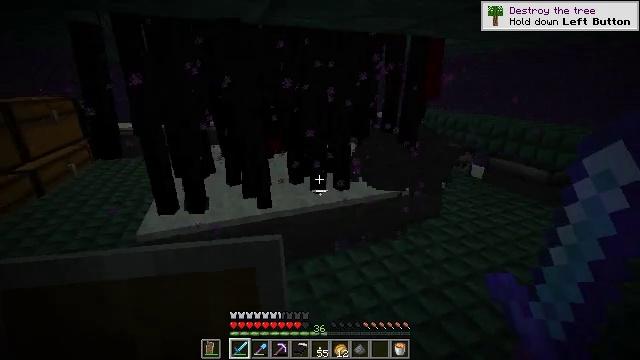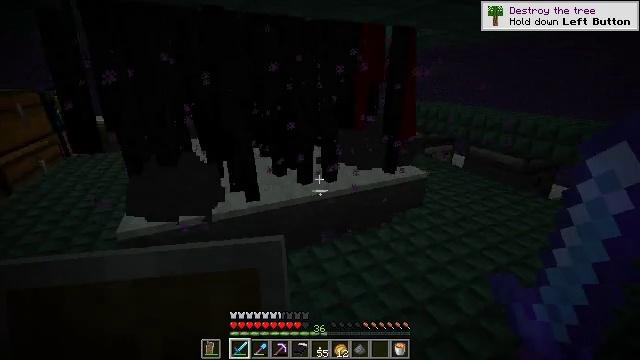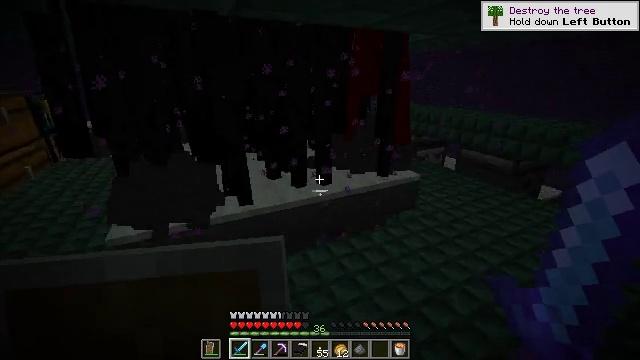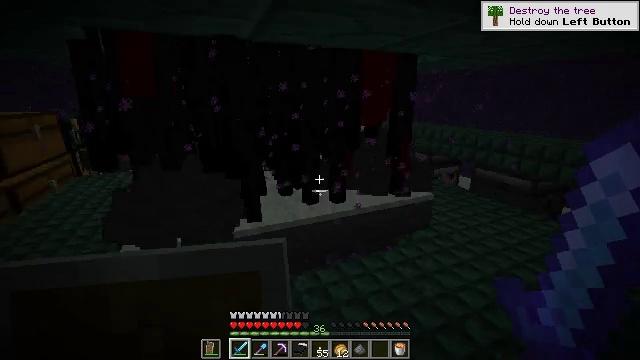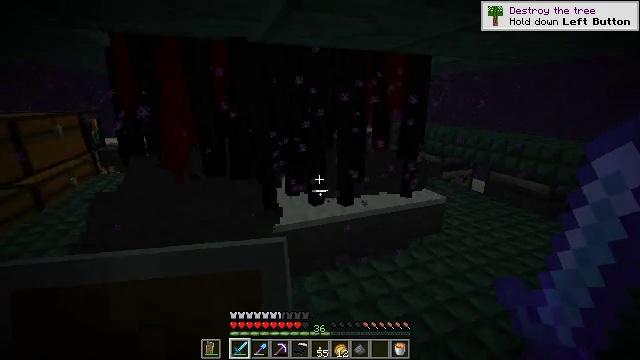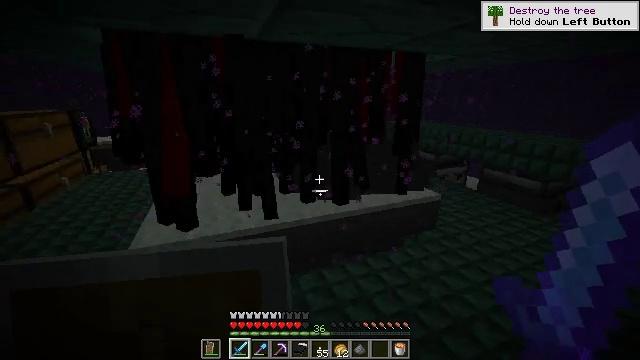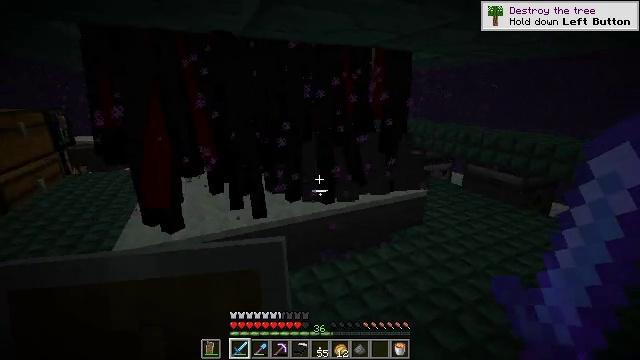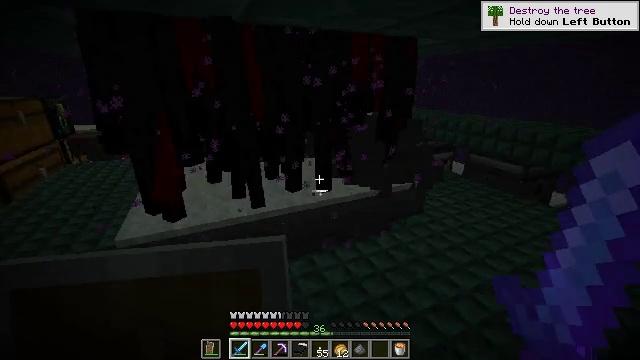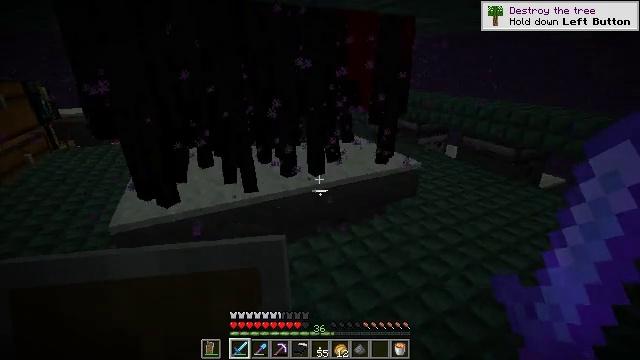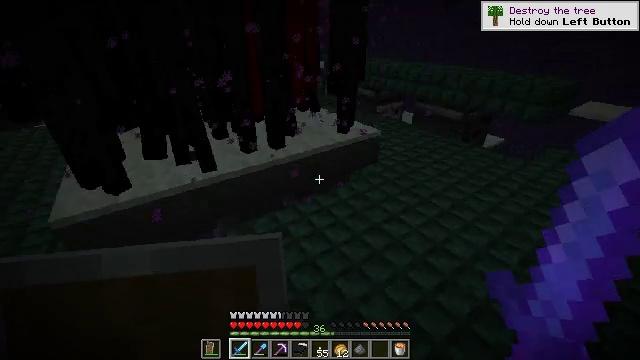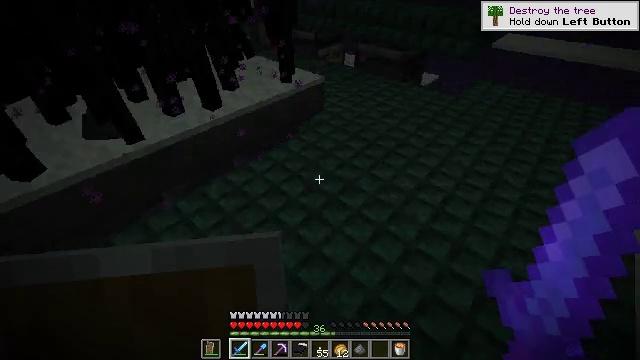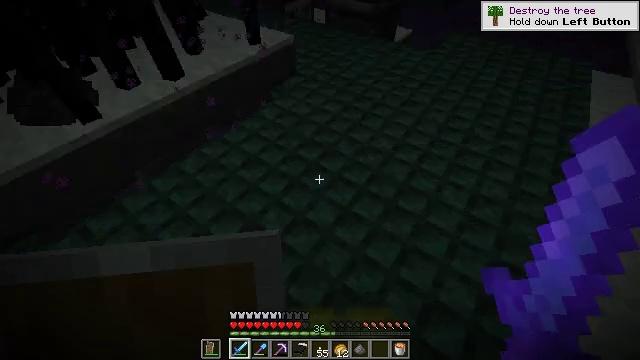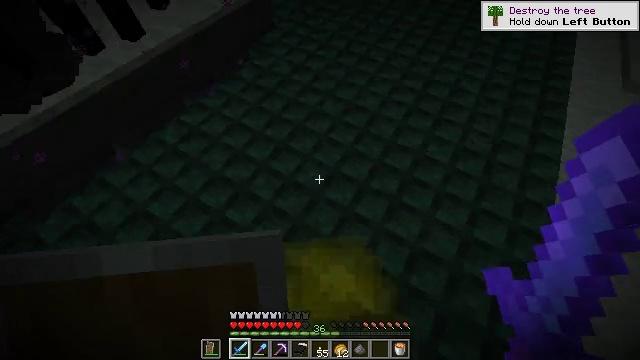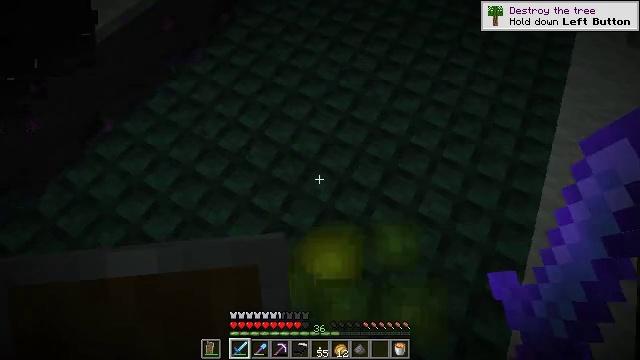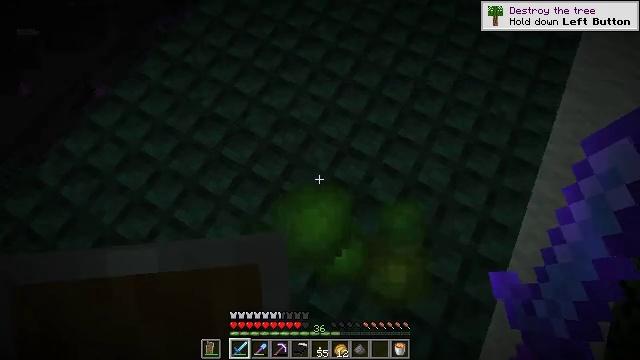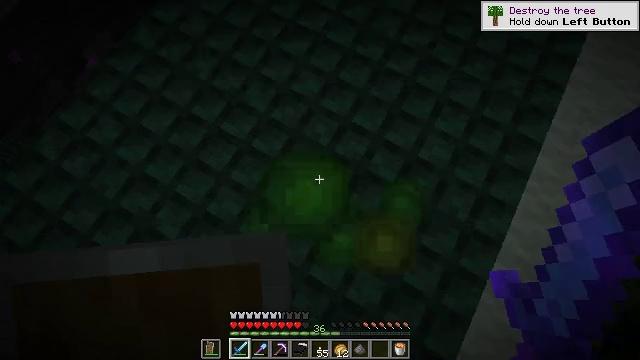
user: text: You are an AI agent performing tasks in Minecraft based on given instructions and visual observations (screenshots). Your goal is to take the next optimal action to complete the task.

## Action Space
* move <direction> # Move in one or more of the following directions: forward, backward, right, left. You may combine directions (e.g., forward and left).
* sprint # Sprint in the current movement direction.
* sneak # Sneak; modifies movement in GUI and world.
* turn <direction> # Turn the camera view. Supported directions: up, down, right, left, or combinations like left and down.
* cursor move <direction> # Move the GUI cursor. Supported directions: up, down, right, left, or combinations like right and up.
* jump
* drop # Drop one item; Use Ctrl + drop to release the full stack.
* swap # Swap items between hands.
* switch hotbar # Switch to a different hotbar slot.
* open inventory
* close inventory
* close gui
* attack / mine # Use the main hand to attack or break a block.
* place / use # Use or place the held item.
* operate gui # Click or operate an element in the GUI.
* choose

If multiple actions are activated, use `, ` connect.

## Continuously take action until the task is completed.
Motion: motion action
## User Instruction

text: Kill an enderman.
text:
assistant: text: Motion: turn right and down
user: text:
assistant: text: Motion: turn right
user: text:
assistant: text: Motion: turn left and up
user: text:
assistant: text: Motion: turn left
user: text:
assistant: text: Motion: turn right
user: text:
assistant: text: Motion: turn right
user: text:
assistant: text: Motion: turn down
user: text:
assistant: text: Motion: turn right and down
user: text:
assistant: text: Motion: turn right and down
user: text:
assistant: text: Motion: turn right and down
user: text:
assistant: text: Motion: turn right and down
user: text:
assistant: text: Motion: turn right and down
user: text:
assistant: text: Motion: turn right and down
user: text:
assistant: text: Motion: turn down
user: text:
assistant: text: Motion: turn down
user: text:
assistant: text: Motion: turn down
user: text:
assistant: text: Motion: no_op
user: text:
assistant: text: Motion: no_op
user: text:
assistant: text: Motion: no_op
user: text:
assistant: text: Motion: no_op
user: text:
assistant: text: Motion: no_op
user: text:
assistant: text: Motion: no_op
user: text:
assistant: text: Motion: turn up
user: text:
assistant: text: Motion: turn left and up
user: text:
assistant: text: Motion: turn left and up
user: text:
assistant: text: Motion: turn left and up
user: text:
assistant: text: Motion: turn left and up
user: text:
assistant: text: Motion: turn up
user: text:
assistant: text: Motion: turn up
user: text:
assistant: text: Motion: turn up